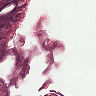
Metastatic tissue present: no